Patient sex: M
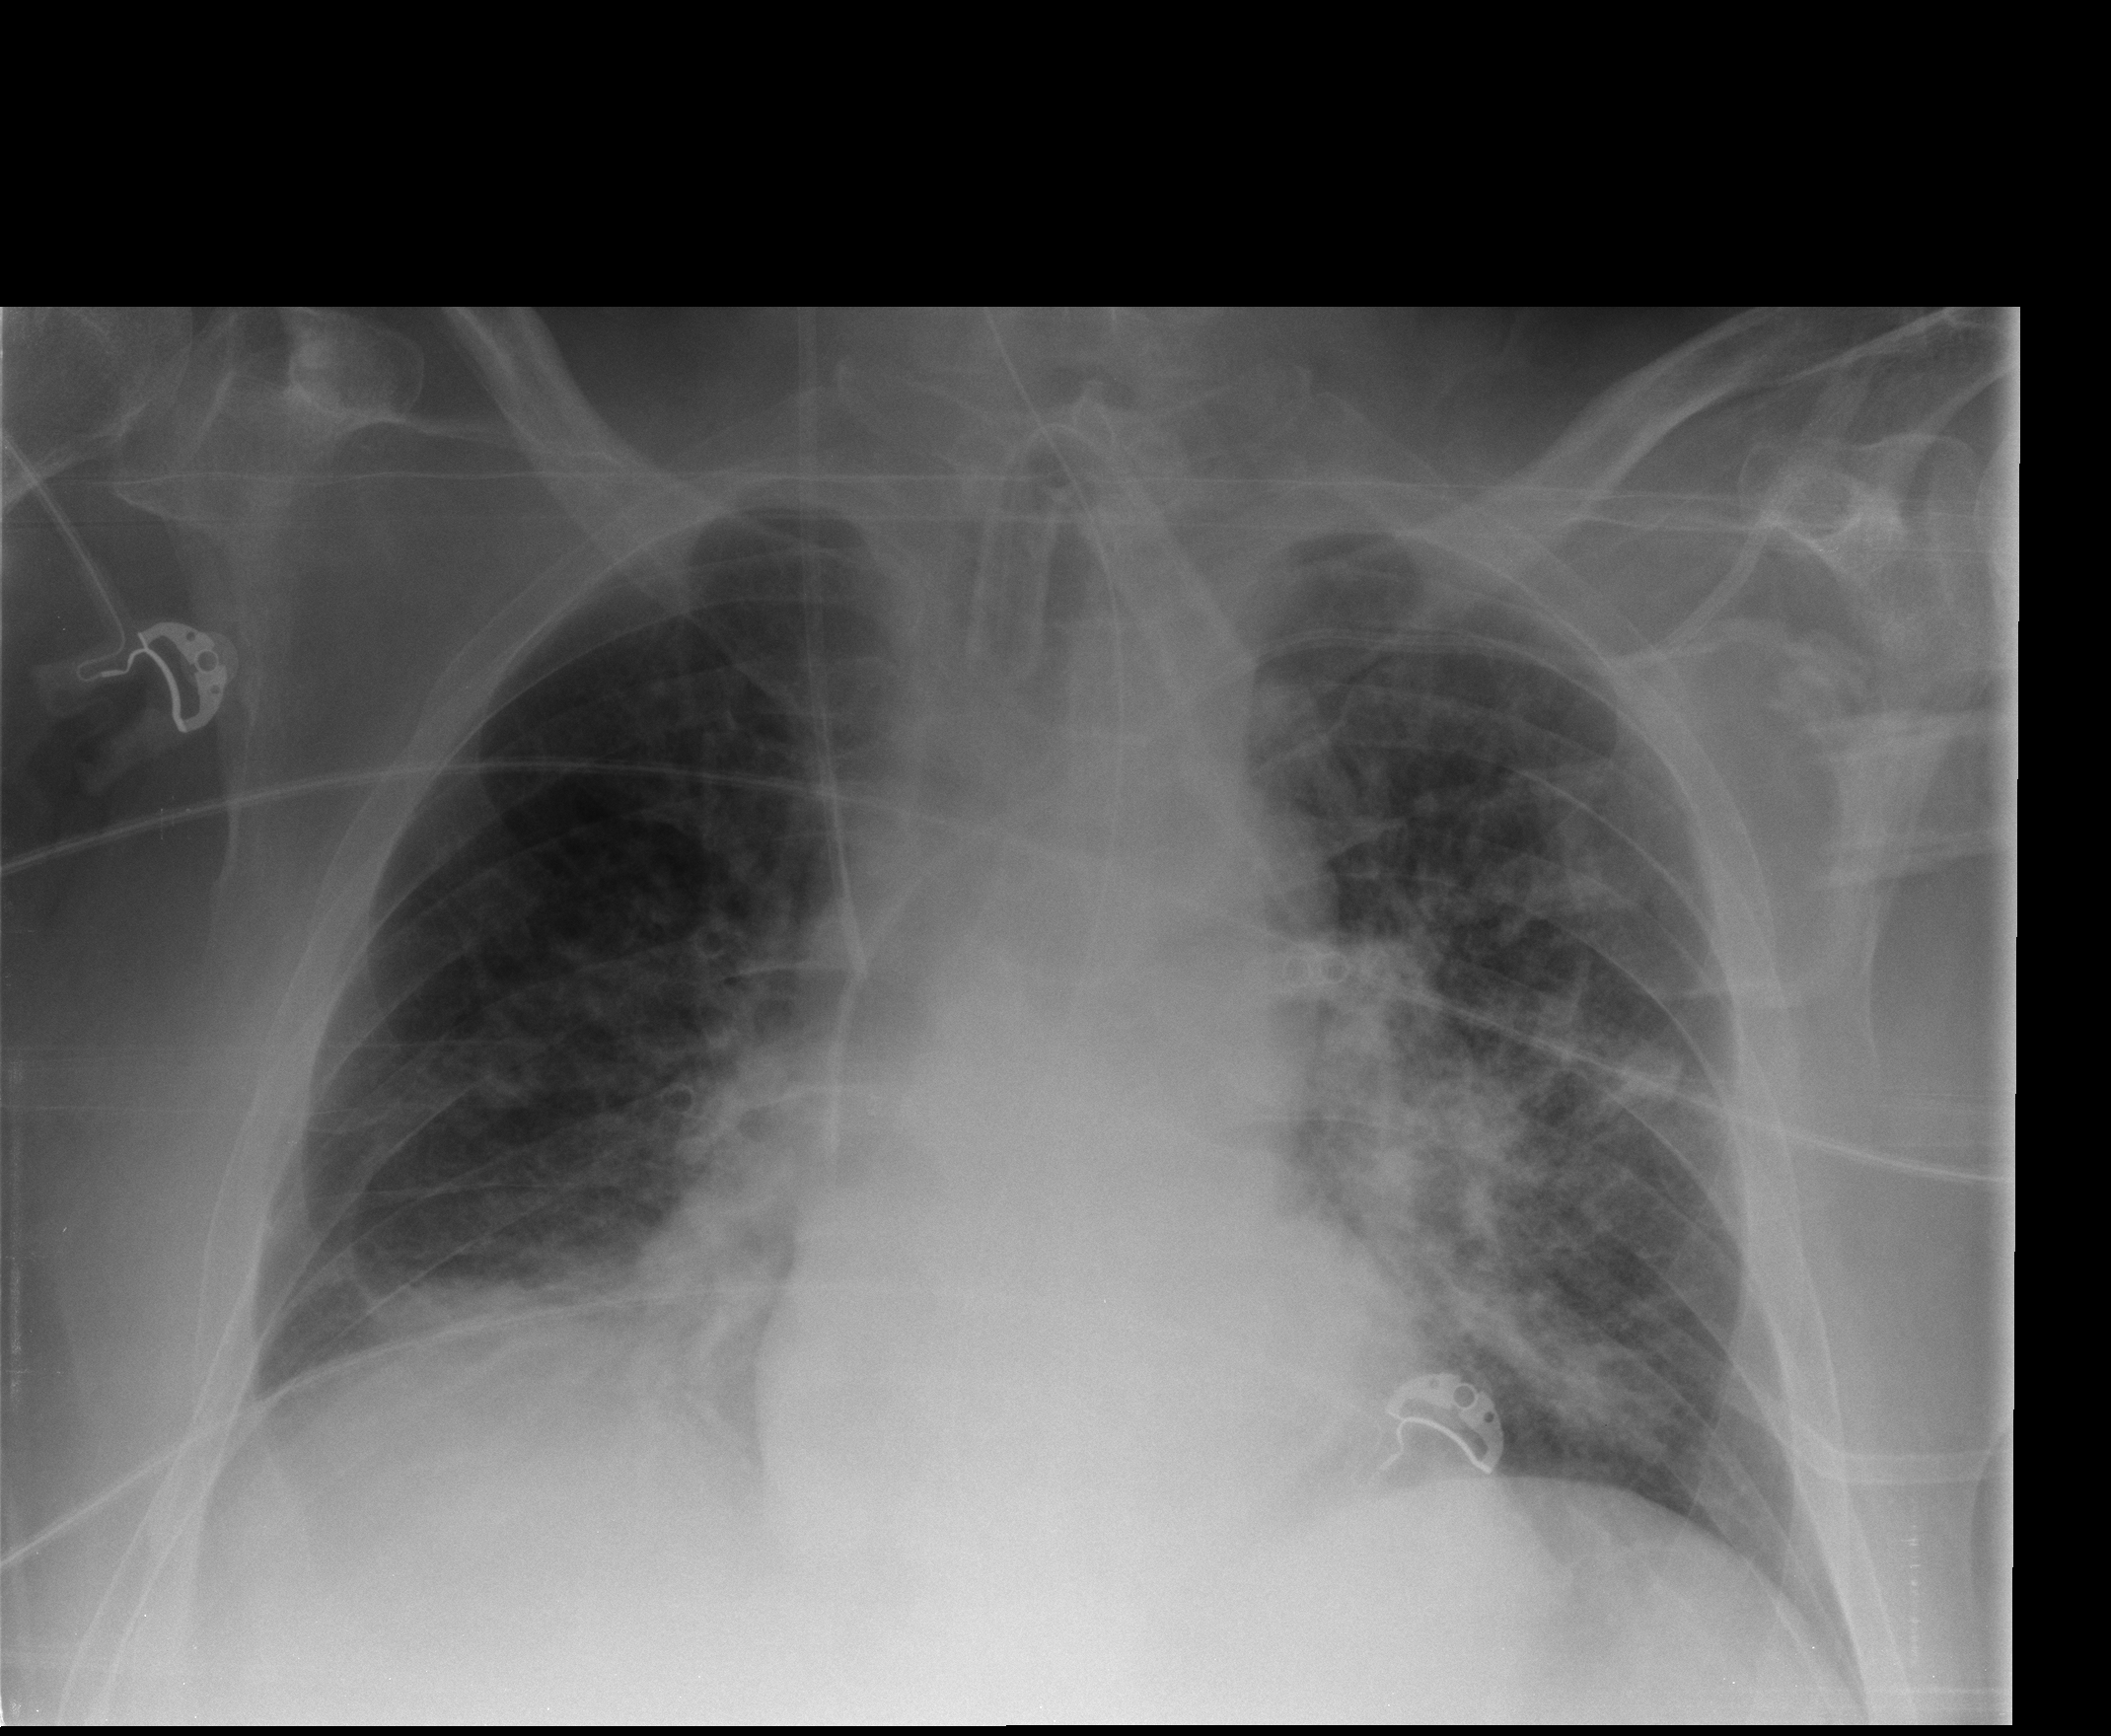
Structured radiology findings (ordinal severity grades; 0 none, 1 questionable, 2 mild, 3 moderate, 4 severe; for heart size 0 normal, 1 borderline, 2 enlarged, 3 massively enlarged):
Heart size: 0
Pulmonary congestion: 2
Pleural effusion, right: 2
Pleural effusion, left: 0
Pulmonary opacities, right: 2
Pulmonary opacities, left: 2
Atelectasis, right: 2
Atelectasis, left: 0